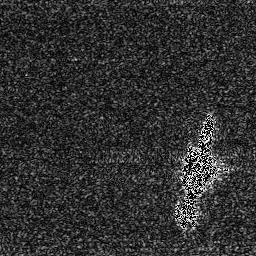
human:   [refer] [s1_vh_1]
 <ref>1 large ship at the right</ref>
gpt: <box>[[67, 44, 83, 88, 0]]</box>